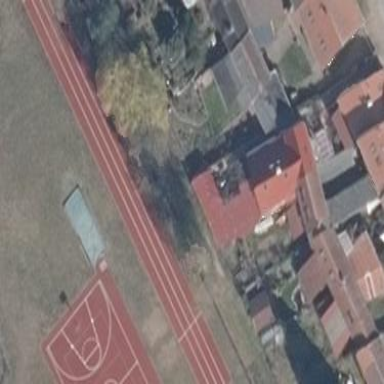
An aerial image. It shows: Athletics track located on leisure land.